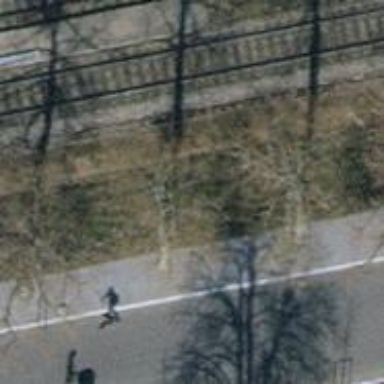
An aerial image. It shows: Avenue of trees.